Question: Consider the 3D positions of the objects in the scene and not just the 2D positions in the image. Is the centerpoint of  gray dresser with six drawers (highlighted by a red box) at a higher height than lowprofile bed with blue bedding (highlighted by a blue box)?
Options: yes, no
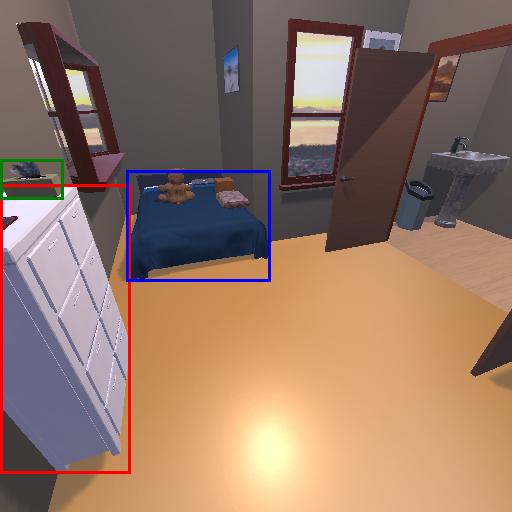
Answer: yes